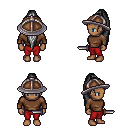
a pixel art fantasy rpg character, female body template, human, dark skin, brown long-sleeve shirt, red pants, gray extra-long topknot hairstyle, chain helm, dagger, four views (front, back, left, right), 2x2 character sprite sheet, small pixel art, hard edges, no anti-aliasing